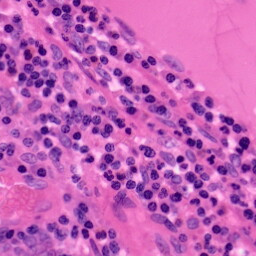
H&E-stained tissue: Colon